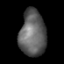
Tissue: prostate
Cell type: T cells
Senescence score: 0.2582
Nuclear area (px): 1179
Mean DAPI intensity: 97.211